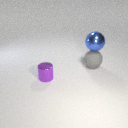
small purple metal cylinder in front of large gray rubber sphere